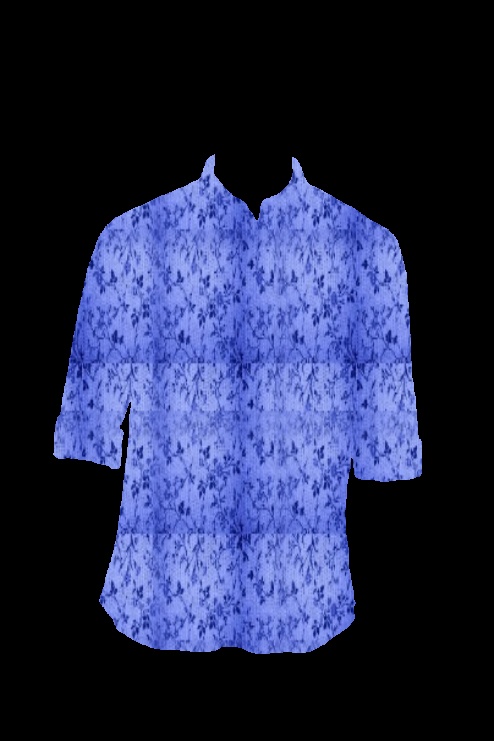
blue floral print tee